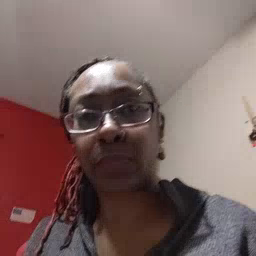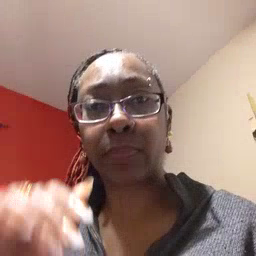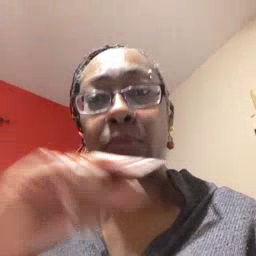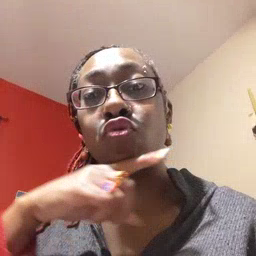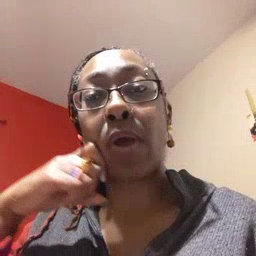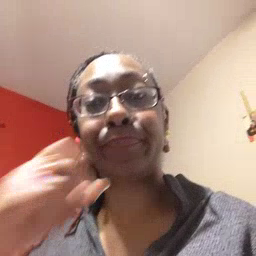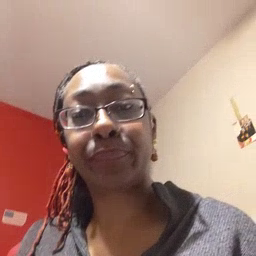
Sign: dry